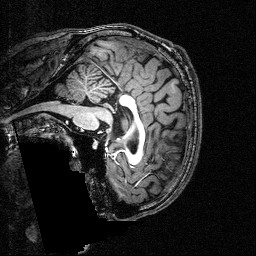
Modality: T1w
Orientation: sagittal
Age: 27
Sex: male
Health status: healthy
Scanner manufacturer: siemens
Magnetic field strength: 3 T
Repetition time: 2.5 s
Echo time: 0.00393 s